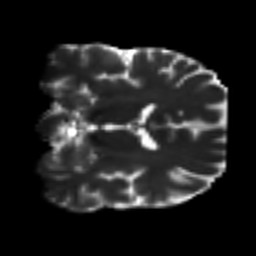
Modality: T2w
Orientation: coronal
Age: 35
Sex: male
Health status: healthy
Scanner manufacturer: ge
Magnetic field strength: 3 T
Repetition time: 11 s
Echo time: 0.072 s